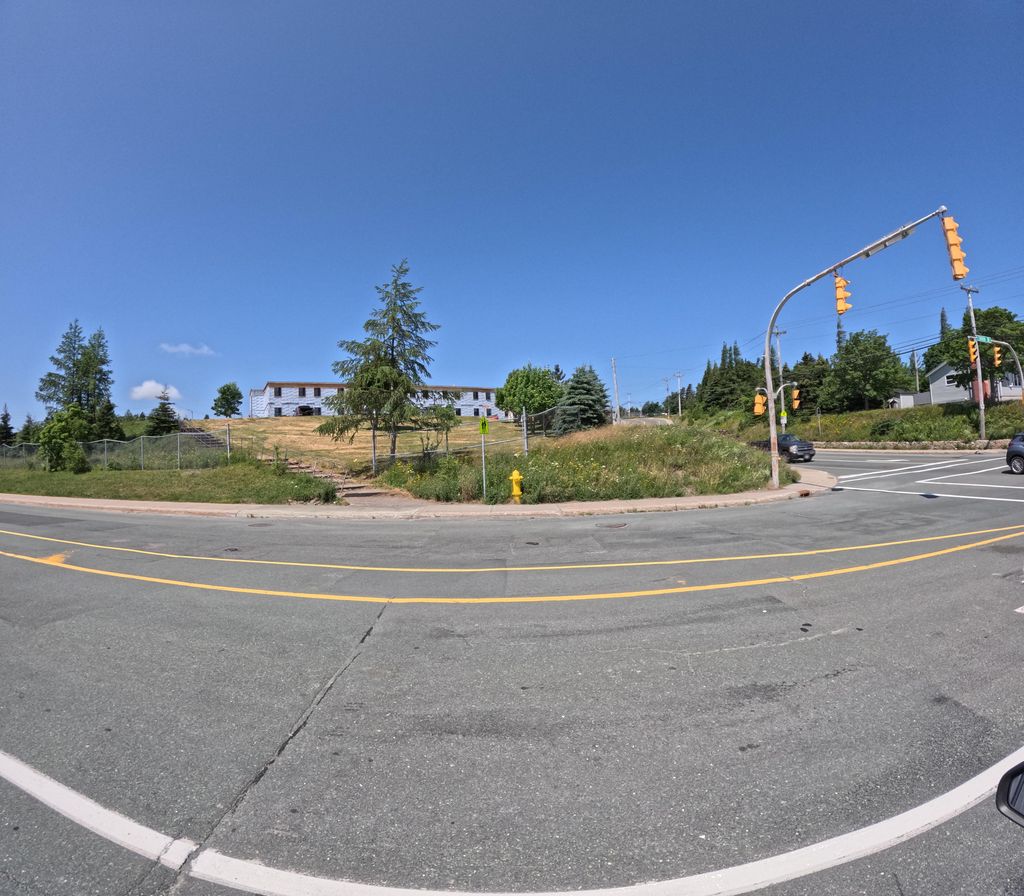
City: st_johns